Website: walmart
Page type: address-validator
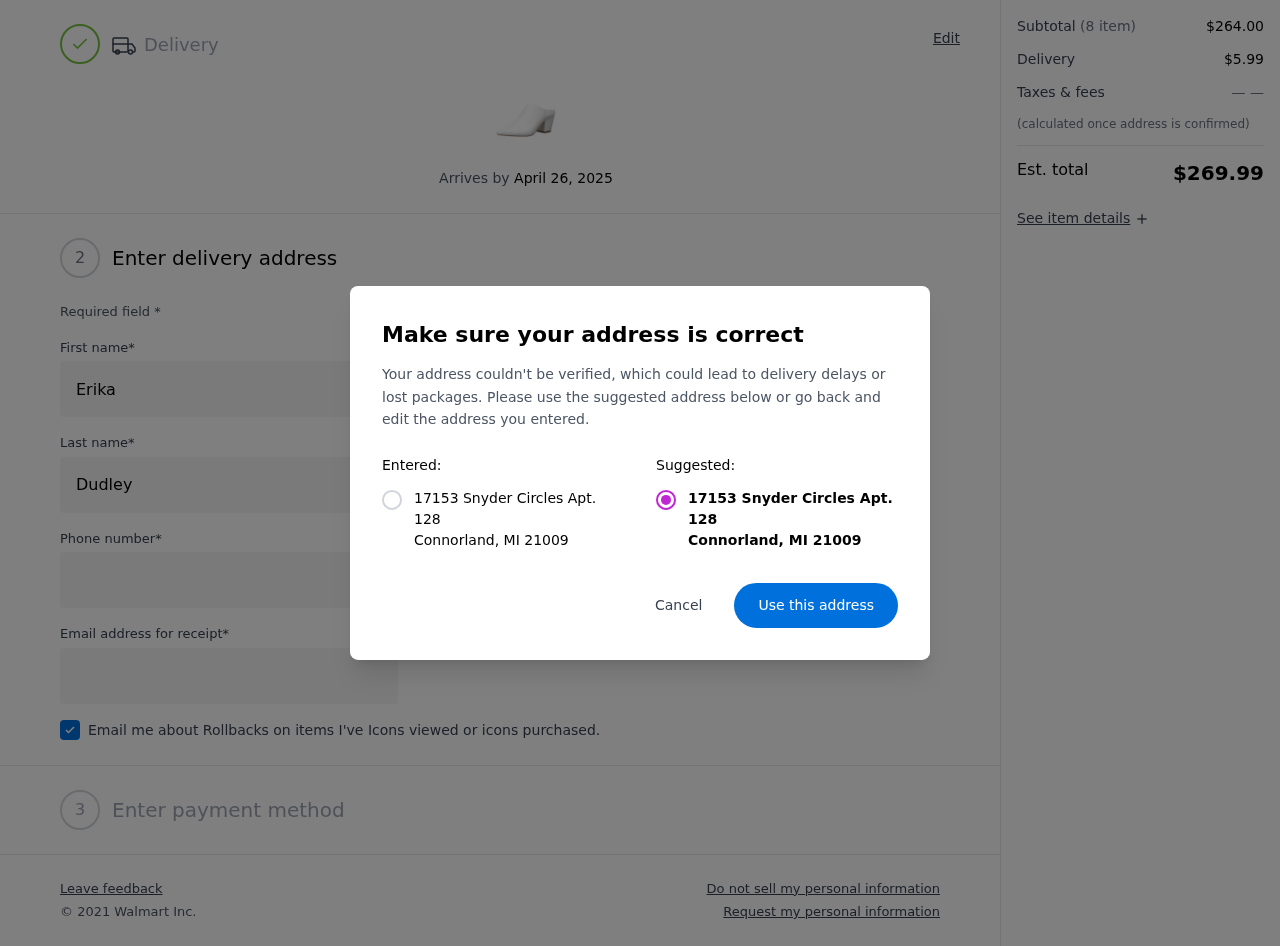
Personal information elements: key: PII_CITY
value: Connorland
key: PII_POSTCODE
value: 21009
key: PII_STATE_ABBR
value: MI
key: PII_STREET
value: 17153 Snyder Circles Apt. 128
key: PII_FIRSTNAME
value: Erika
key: PII_LASTNAME
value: Dudley
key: PII_STREET2
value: Apt. 317
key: PII_PHONE
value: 7589260168
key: PII_EMAIL
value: erika_dudley@yahoo.com
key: PII_POSTCODE_FULL
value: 21009
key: PII_POSTCODE_NUMERIC
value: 21009
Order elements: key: ORDER_DELIVERY_DATE
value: April 26, 2025
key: ORDER_SUBTOTAL
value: $264.00
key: ORDER_SHIPPING_COST
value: $5.99
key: ORDER_TOTAL
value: $269.99